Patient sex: M
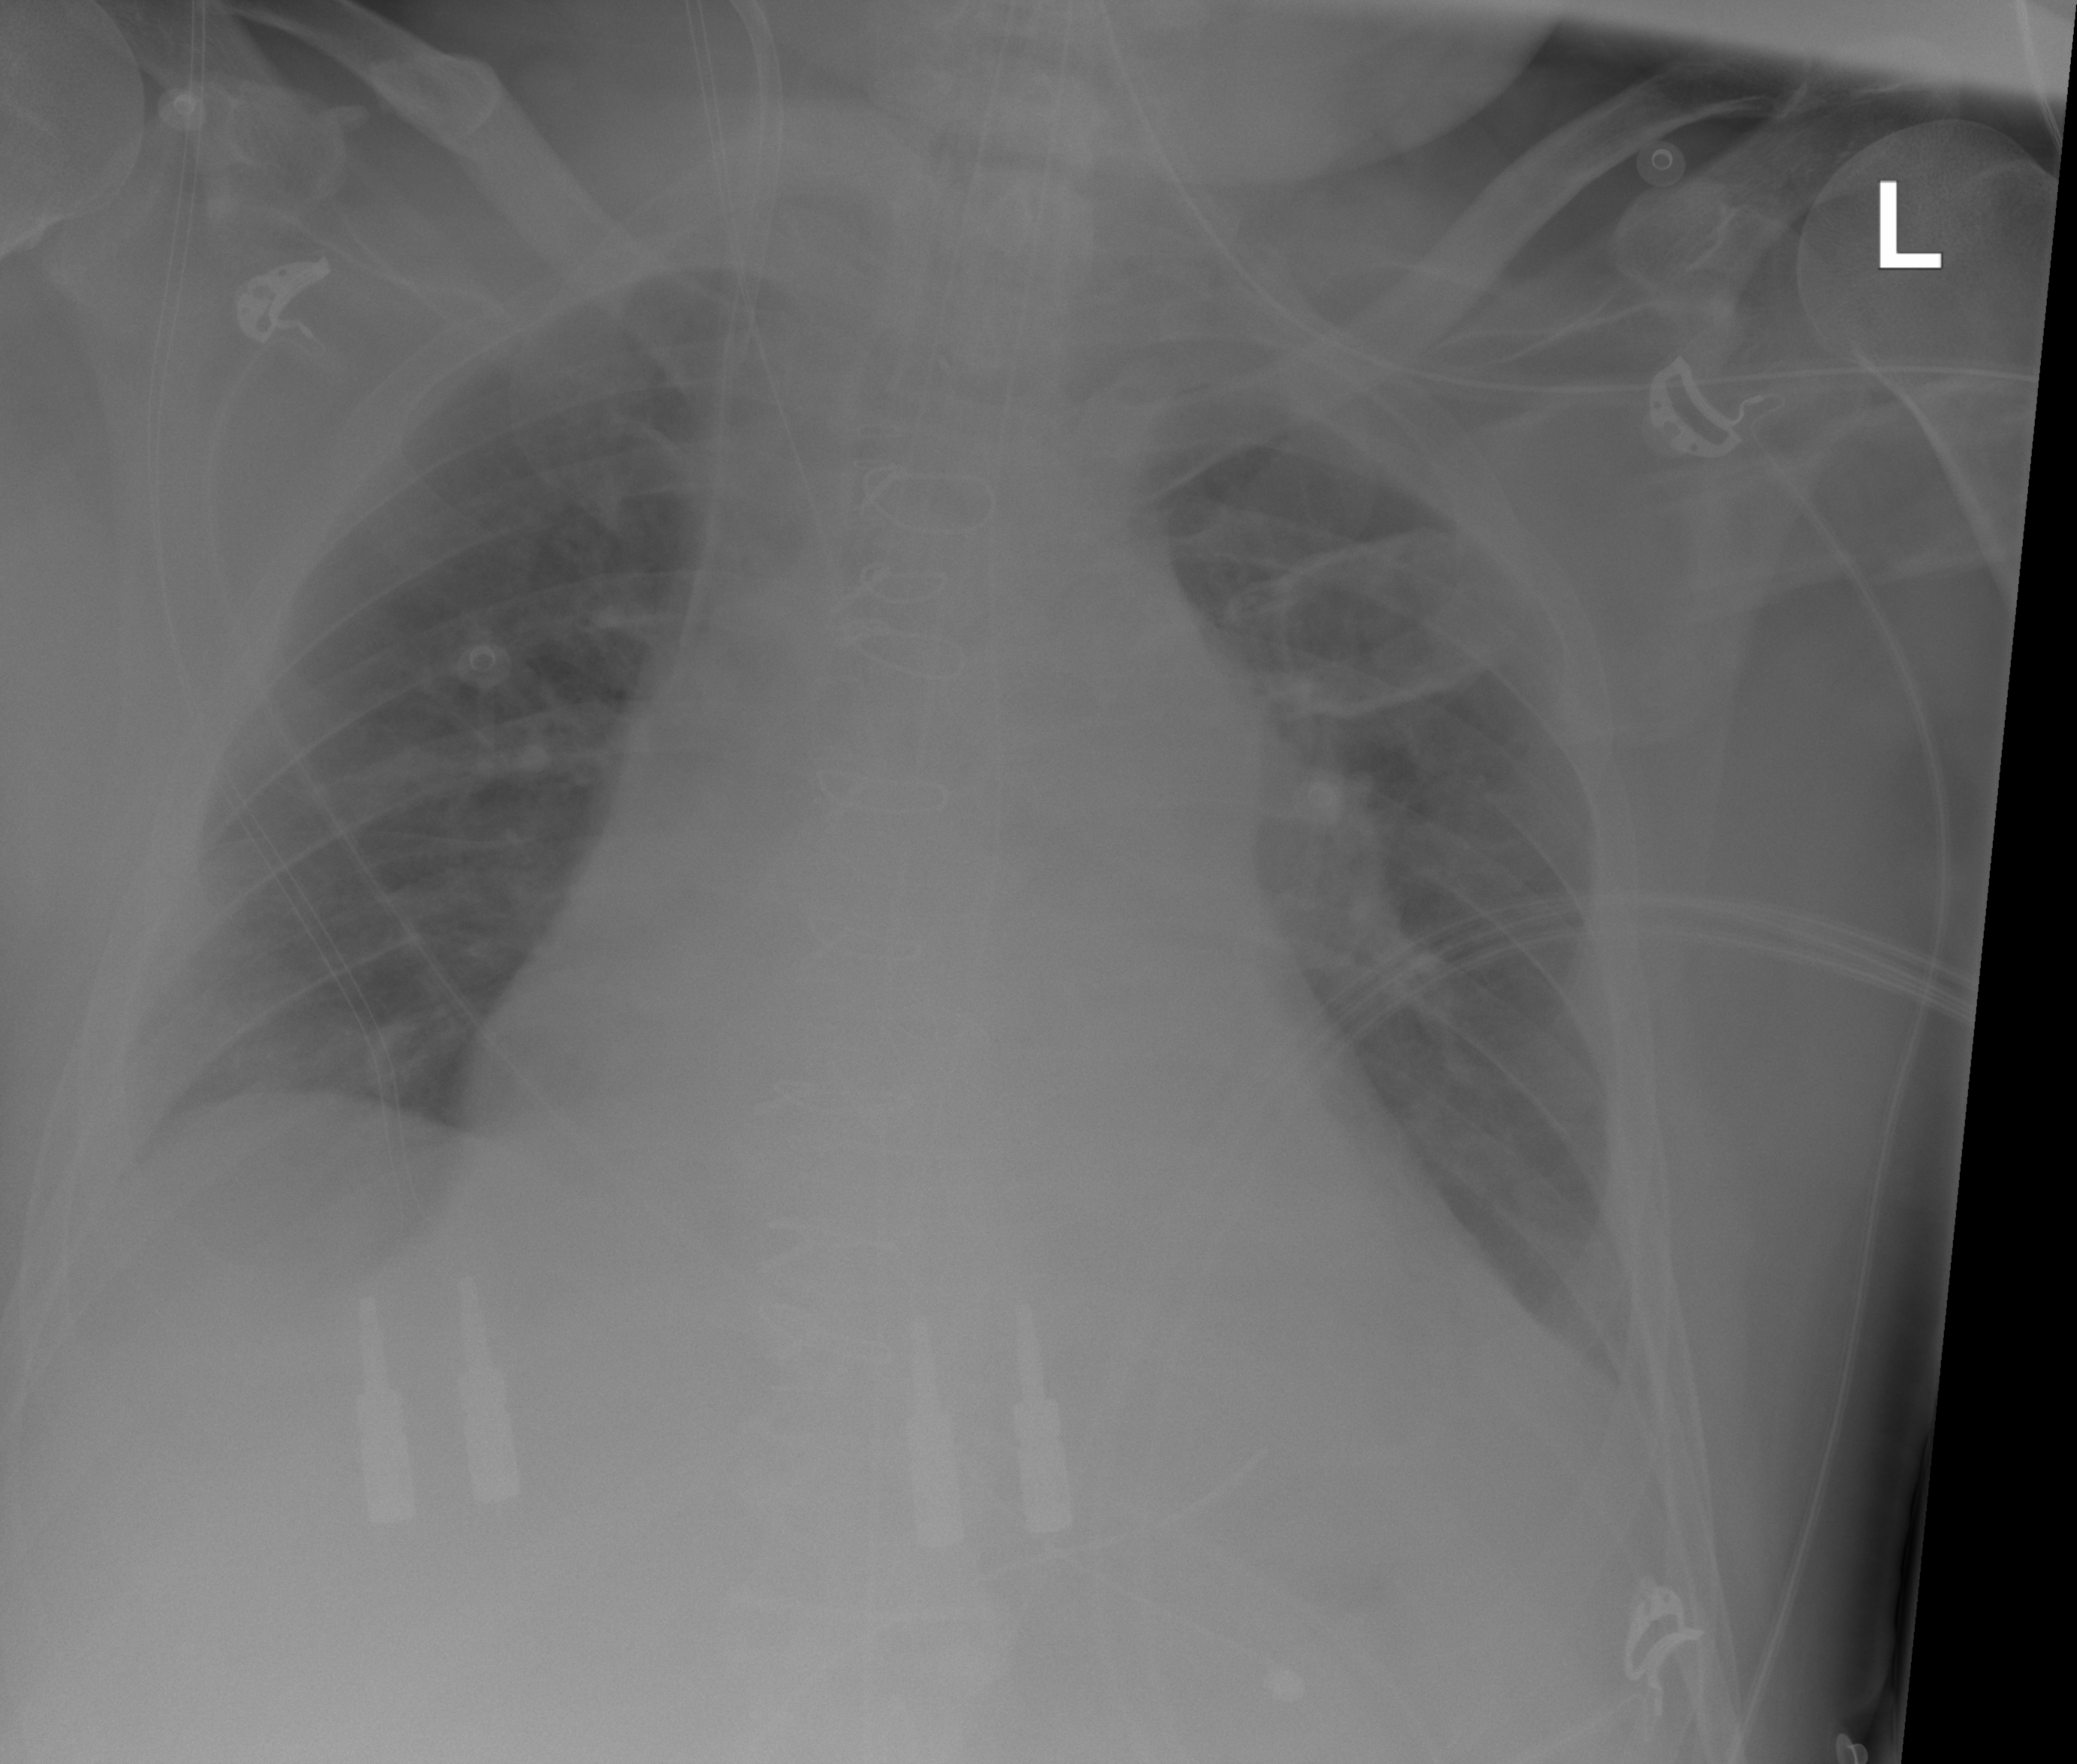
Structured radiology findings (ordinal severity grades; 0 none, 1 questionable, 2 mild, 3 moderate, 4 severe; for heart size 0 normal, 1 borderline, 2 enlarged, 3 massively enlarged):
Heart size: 3
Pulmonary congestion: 0
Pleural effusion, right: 2
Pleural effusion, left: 0
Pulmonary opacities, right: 0
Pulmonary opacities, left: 0
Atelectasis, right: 0
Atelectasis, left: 0